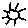
Label: sun